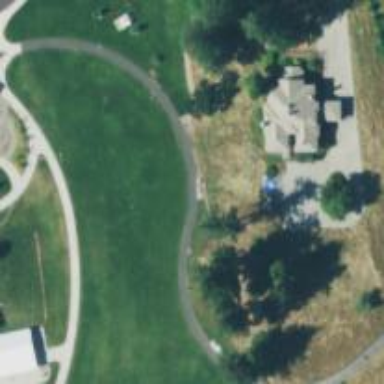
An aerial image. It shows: Well-kept grass lawn area.